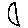
Label: moon